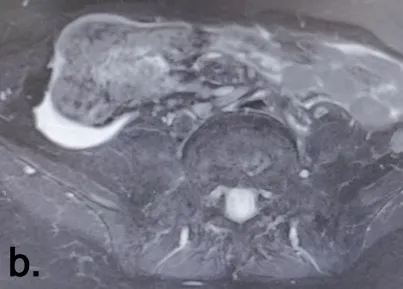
Initial (Pre- IP therapy) radiological, laparoscopic and pathological picture. . B. Omental caking.
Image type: radiology (mri)